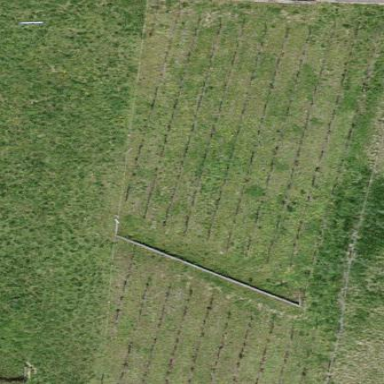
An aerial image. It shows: Vineyard.